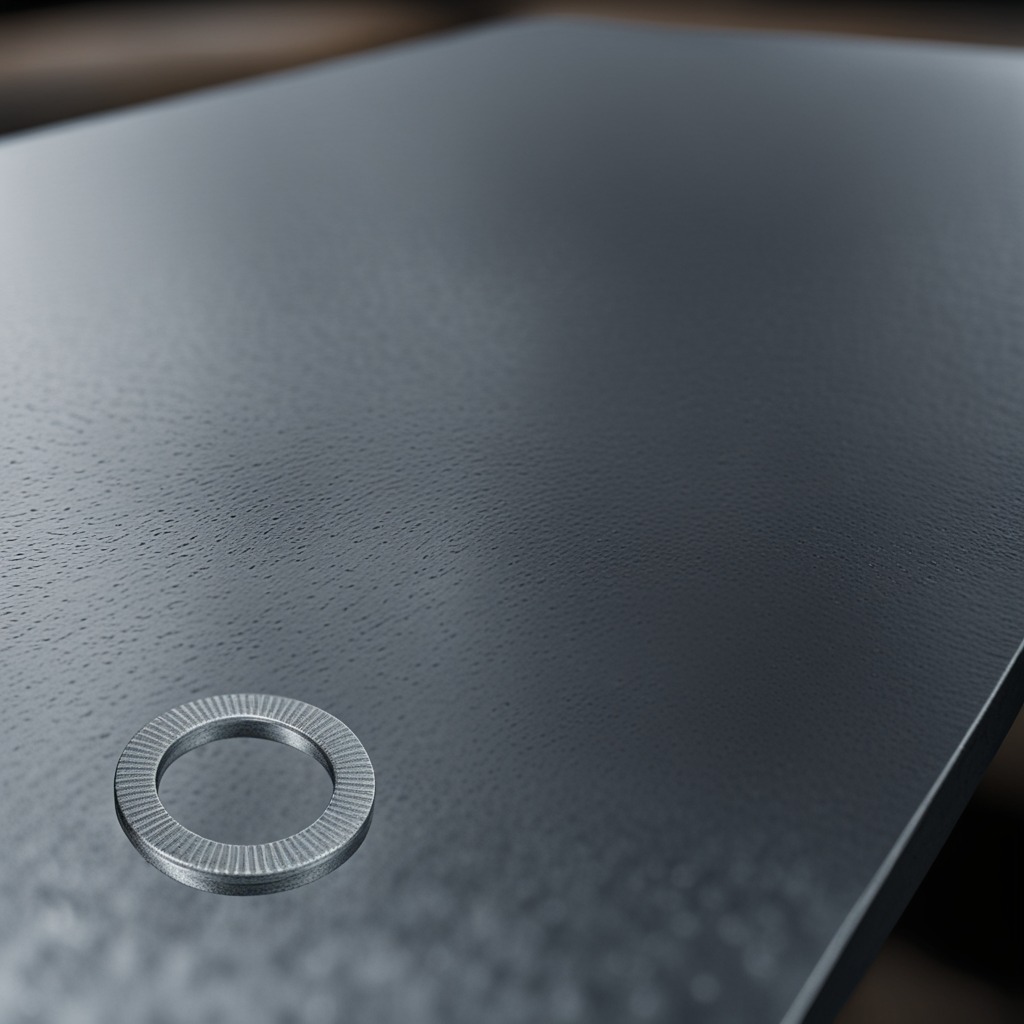
A flat metal washer lies on the cold steel table in a mining workshop.